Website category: university
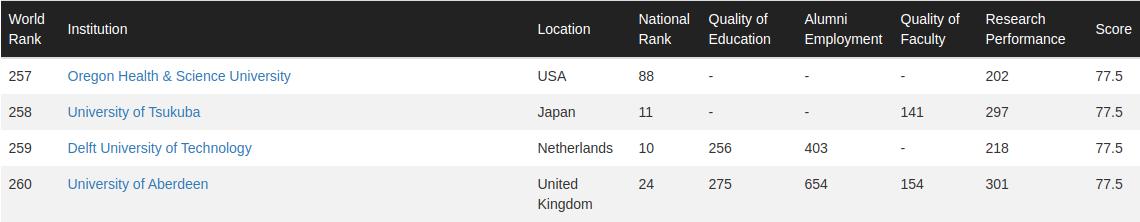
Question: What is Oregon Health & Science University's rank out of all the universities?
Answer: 257

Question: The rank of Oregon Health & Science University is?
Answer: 257

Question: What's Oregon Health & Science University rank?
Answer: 257

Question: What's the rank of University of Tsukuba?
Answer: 258

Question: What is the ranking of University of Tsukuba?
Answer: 258

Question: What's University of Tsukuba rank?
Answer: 258

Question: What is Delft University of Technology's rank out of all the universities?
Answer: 259

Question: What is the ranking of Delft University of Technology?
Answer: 259

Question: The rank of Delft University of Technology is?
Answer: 259

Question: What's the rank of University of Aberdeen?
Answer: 260

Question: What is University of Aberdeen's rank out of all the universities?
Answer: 260

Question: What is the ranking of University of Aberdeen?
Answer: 260

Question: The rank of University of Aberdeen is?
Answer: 260

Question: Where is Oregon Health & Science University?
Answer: USA

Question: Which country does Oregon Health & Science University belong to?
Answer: USA

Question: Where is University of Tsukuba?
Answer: Japan

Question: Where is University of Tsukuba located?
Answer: Japan

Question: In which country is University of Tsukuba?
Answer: Japan

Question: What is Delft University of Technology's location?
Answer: Netherlands

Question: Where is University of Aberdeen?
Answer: United Kingdom

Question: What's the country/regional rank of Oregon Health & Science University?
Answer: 88

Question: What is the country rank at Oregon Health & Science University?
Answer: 88

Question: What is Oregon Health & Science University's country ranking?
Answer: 88

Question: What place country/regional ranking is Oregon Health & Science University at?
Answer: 88

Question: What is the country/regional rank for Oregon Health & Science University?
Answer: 88

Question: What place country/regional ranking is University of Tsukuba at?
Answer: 11

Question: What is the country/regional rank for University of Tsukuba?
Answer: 11

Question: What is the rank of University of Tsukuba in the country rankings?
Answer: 11

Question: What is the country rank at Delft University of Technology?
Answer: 10

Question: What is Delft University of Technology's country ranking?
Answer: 10

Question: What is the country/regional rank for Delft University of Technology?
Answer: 10

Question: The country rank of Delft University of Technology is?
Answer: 10

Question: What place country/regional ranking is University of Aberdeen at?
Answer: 24

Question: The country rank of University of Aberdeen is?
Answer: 24

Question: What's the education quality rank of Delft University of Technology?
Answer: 256

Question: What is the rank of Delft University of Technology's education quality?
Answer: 256

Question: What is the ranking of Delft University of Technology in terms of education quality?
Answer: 256

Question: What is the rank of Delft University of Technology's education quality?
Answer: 256

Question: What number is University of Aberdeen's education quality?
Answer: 275

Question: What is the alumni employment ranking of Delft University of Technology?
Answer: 403

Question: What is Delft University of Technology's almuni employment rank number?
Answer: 403

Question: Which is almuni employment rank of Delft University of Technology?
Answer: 403

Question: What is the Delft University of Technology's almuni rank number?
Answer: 403

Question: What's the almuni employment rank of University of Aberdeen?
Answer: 654

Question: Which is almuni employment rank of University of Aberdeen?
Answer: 654

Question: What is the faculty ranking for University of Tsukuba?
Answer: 141

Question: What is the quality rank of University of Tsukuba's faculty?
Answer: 141

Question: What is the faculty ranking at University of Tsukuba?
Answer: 141

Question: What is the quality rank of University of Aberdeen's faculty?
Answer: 154

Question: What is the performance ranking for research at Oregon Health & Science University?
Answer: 202

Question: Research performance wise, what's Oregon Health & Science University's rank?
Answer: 202

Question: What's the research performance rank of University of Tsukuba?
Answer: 297

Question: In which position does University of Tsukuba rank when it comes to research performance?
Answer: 297

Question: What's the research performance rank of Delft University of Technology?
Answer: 218

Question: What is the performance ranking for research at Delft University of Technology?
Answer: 218

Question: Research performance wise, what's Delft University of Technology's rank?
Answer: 218

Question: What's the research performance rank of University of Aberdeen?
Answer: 301

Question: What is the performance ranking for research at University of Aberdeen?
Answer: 301

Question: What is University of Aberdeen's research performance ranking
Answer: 301

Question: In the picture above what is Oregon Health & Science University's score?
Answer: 77.5

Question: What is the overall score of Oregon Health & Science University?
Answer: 77.5

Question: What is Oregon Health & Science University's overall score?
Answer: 77.5

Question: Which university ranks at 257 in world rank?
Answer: Oregon Health & Science University

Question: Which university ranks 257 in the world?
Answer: Oregon Health & Science University